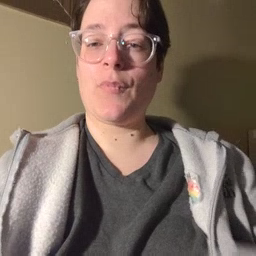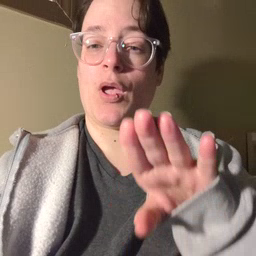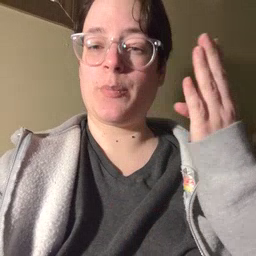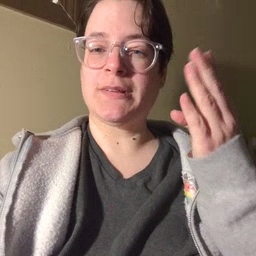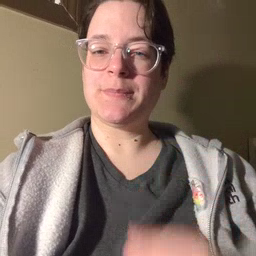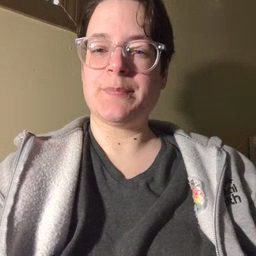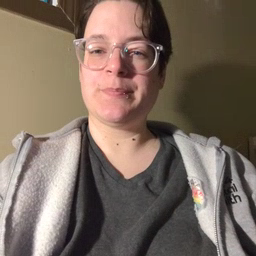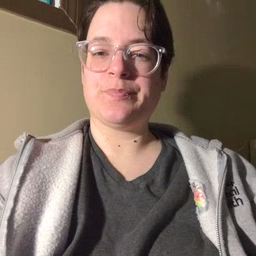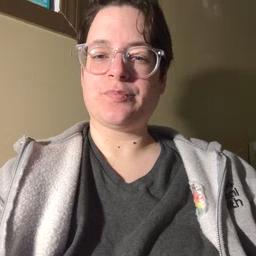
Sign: open